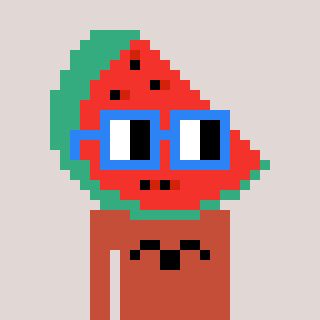
a pixel art character with square blue glasses, a watermelon-shaped head and a rust-colored body on a warm background